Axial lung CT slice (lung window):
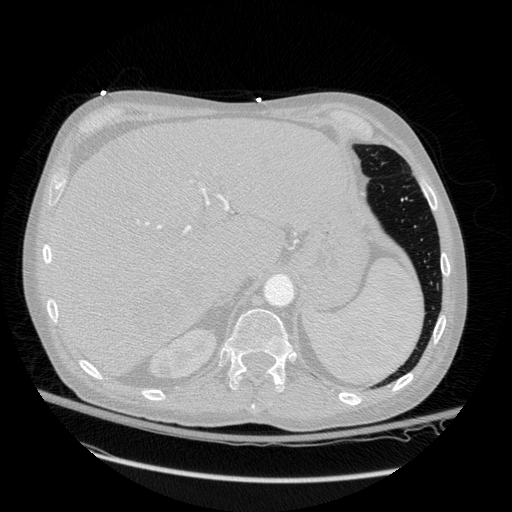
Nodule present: no